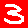
Digit: 3